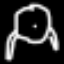
Label: frog